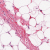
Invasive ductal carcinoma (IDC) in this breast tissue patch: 0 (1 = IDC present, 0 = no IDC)